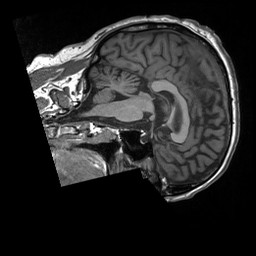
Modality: T1w
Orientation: sagittal
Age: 66
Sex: male
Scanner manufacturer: siemens
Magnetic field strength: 3 T
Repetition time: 1.9 s
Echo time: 0.00226 s